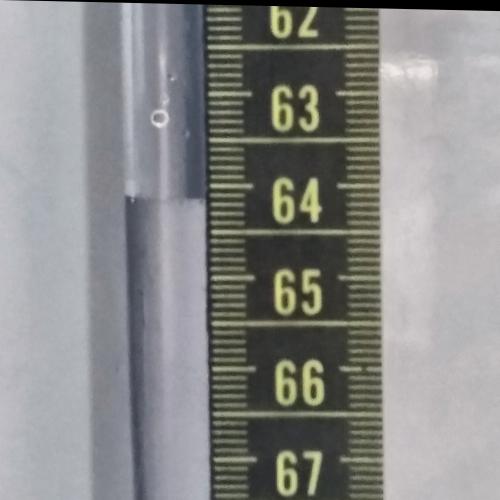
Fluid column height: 64.1 cm